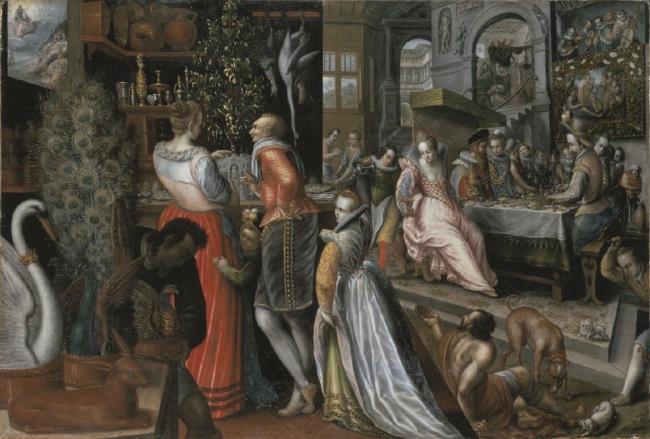
Title: Parable of the rich man and the poor Lazarus
Artist: Anoniem (Nederlanden (historische regio)) 16e eeuw
Latest date: 1500
Genre: painting
Iconography: Lazarus
Keywords: New Testament and Apocrypha, interior view, feast, beggar, dog, peacock, swan, game (hunting), painting (depicted), table, sitting